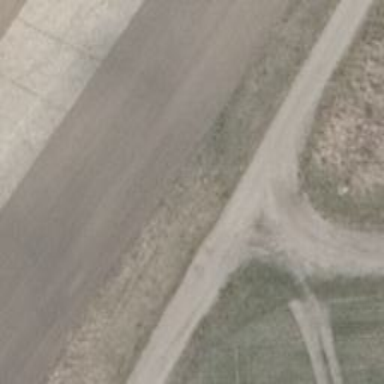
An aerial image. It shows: Gravel track with grade2 quality.